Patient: sex M, age 71
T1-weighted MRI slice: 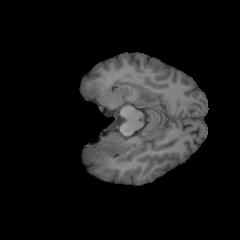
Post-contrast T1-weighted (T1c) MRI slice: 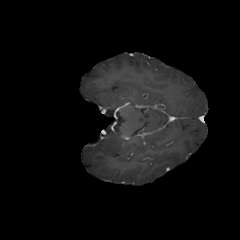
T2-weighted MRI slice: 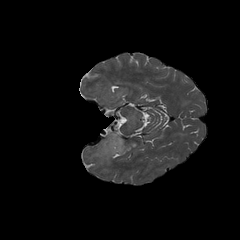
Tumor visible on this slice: yes
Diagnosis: Astrocytoma, IDH-wildtype
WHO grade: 2